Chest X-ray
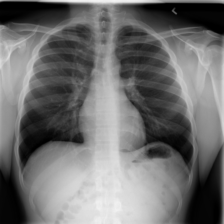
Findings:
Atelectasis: negative
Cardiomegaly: negative
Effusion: negative
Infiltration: negative
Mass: negative
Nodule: negative
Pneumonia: negative
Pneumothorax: negative
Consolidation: negative
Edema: negative
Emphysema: negative
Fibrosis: negative
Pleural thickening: negative
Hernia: negative